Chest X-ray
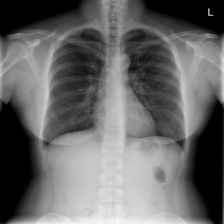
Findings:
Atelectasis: negative
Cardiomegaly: negative
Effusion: negative
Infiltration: negative
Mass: negative
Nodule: negative
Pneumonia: negative
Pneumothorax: negative
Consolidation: negative
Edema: negative
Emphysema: negative
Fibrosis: negative
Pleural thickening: negative
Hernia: negative